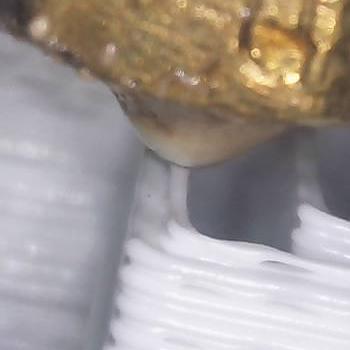
Flow rate: 52%